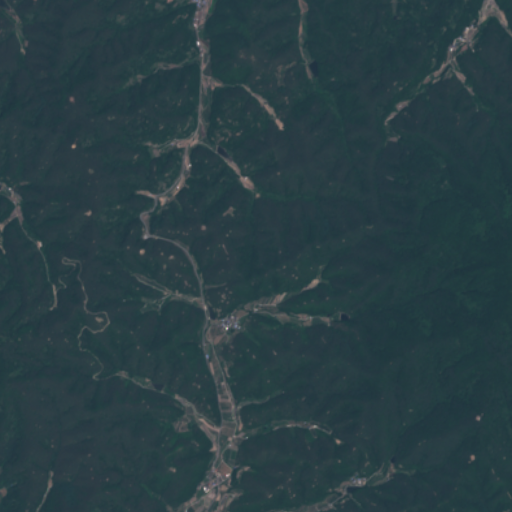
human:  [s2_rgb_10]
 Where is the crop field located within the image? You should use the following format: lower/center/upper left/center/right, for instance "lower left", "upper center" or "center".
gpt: The crop field is located in the lower center of the image.
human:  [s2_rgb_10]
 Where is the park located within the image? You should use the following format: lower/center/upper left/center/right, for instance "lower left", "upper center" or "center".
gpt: The park is located in the center of the image.
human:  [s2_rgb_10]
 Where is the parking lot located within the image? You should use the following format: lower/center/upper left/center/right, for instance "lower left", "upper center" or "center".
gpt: The parking lot is located in the center of the image.
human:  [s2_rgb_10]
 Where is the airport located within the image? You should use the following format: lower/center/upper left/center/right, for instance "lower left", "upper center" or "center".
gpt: There is no airport in the image.